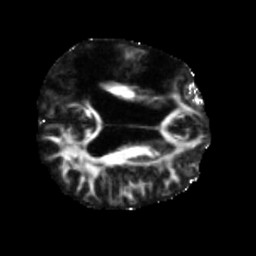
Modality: FA
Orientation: axial
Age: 52
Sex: male
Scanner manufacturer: siemens
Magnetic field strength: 3 T
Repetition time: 5.47 s
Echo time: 0.0854 s